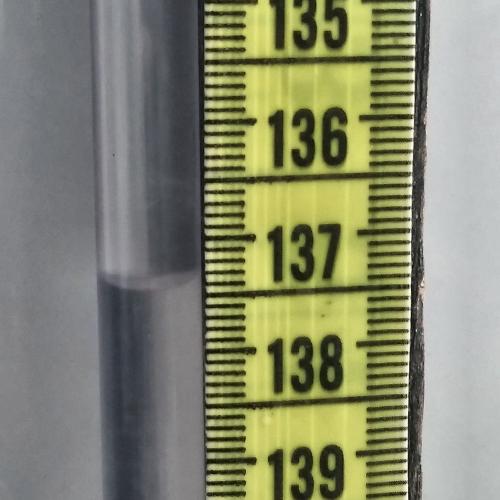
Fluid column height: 137.3 cm